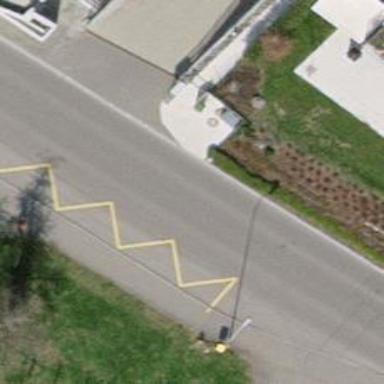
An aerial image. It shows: Public transport stop position.